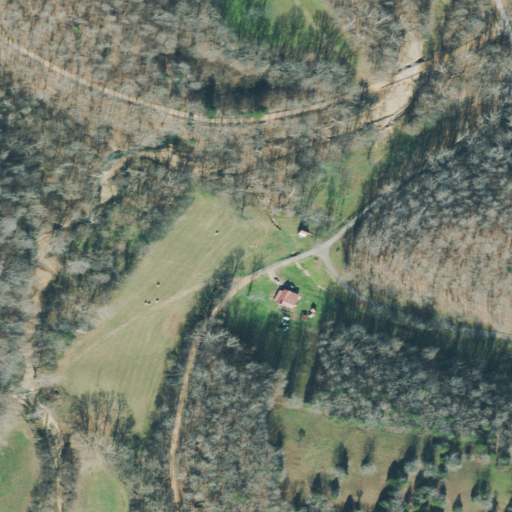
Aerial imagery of valley in Tennessee named Black Hollow containing deciduous forest, open development, mixed forest, pasture, low intensity development, and cultivated crops